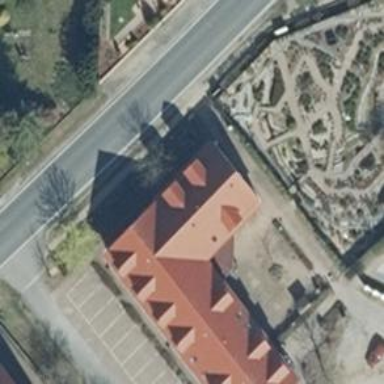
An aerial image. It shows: Community centre.